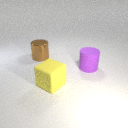
large purple rubber cylinder to the right of large brown metal cylinder